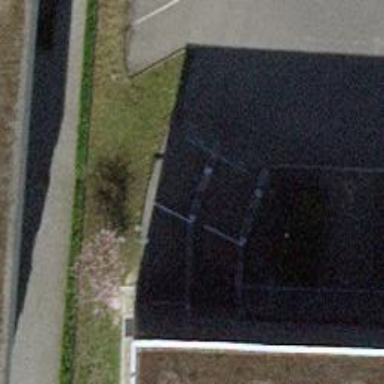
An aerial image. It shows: Lift gate barrier.